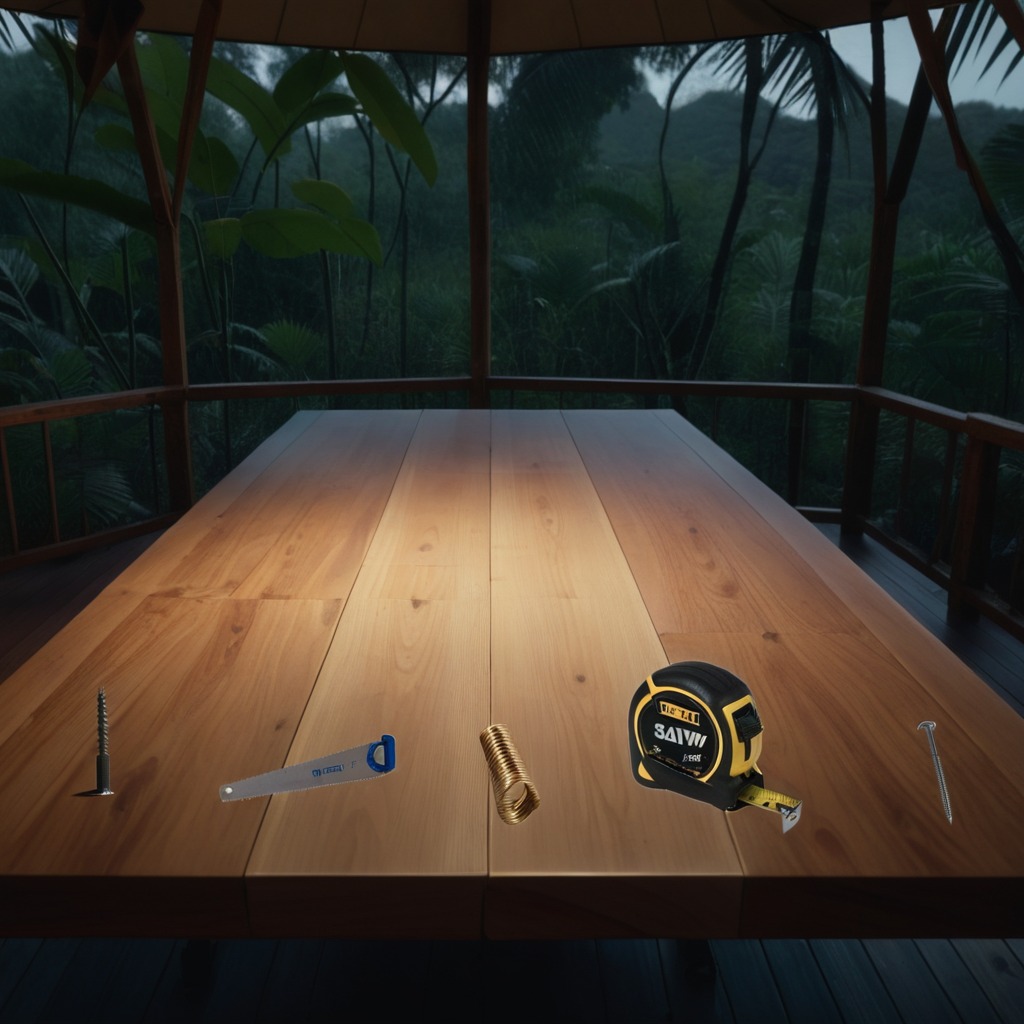
A measuring tape, a metal machine screw, an iron nail, a coiled metal spring, and a handheld metal saw are lying on a wooden table inside a jungle field workshop tent at night dim ambient light soft shadows worn but